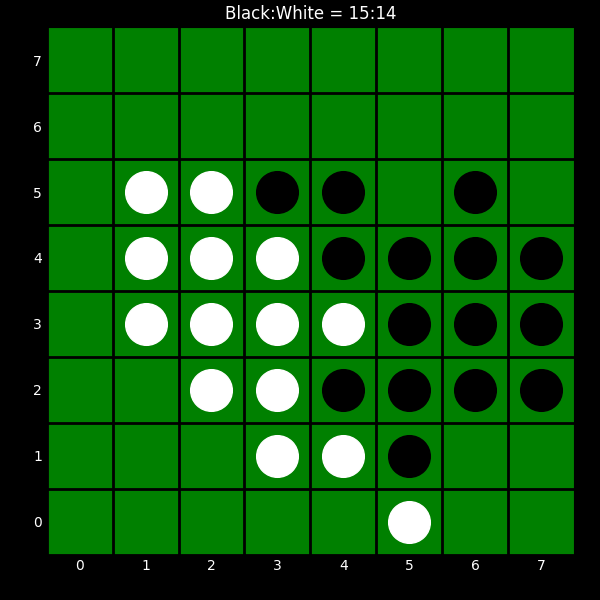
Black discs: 15
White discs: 14